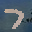
Label: 7